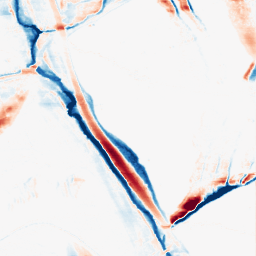
Category: morphological
Decomposition family: morphological_ellipse
Decomposition parameters: operation: average
width: 5
height: 30
Upsampling method: cubic_mitchell
Upsampling parameters: scale: 2
Upsampling scale: 2